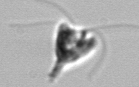
Label: Pyramimonas_longicauda